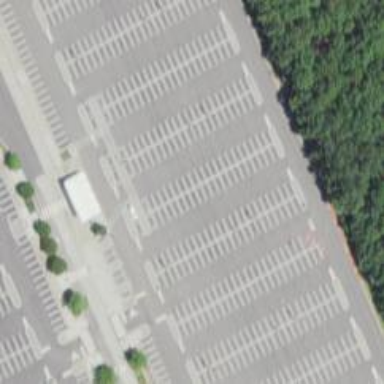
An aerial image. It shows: Parking space is available.